Field crop: tomato
Growth stage: 1
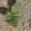
Species: solanum